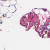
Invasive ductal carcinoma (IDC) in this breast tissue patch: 0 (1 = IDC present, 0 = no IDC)